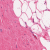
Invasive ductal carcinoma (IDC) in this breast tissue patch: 0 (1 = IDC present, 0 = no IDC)